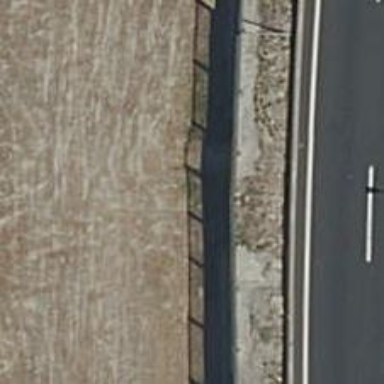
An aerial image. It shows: Noise barrier wall.